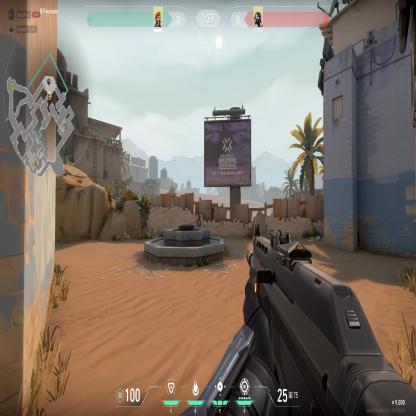
Label: enemy